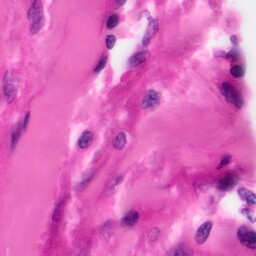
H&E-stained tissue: Pancreatic